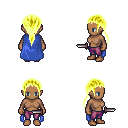
a pixel art fantasy rpg character, female body template, human, dark skin, blue cape, magenta pants, gold ponytail hairstyle, dagger, four views (front, back, left, right), 2x2 character sprite sheet, small pixel art, hard edges, no anti-aliasing